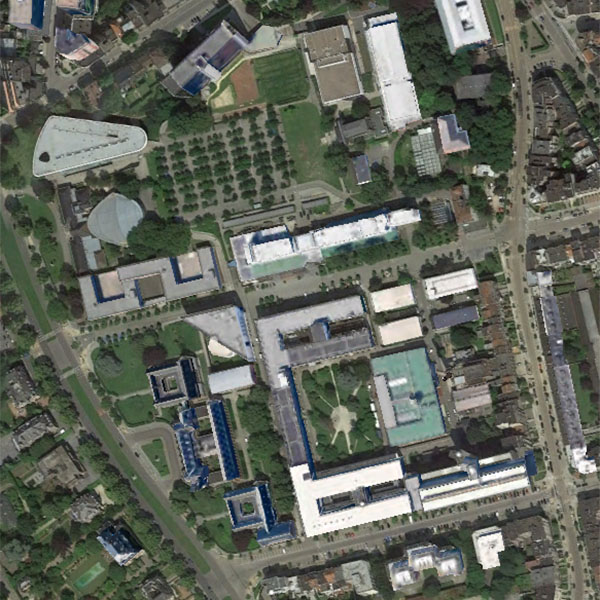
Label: School